Question: It may be repeat in question. but I need guidance for the approach to implement this scenario.
I have the controller in asp.net mvc3. I need to implement the view that contains multiple partial views. each partial view having the data transaction with database. means post data to database. I am having something like this :
'''
<div >
<div id="div1">
<% Html.RenderPartial("PartialView1", ViewData("pv1"))
%>
</div>
<div id="div2">
<% Html.RenderPartial("PartialView2", ViewData("pv2")) %>
</div>
<div id="div3">
<% Html.RenderPartial("PartialView3", ViewData("pv3")) %>
</div>
<div id="div4">
<% Html.RenderPartial("PartialView4", ViewData("pv4")) %>
</div>
'''
Where as in Controller, i am confuse how to render respective partial view only. as other partial views should not affect except the data posting partial view. means i need update panel kind functionality. but am bit confuse how to achieve that.

This image is not, what I explain in code. please understand the concept. here functionality wise in second partial view there is dropdown , which will filled up with get action always. while adding the user there should not recall getusers actions for that dropdown. Inshort all partial view should independent of each other actions. only respective partial view should get affect by certain action.
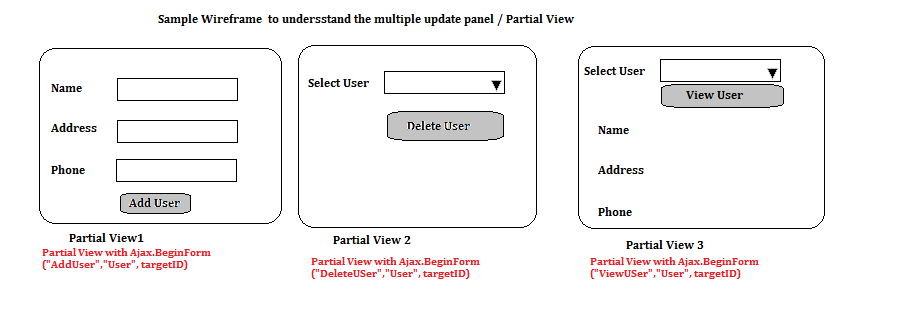
Answer: You could use Ajax forms and instruct them to update the corresponding div:
'''
<div>
<% using (Ajax.BeginForm("SomeAction", "SomeController", new AjaxOptions { UpdateTargetId = "div1" })) { %>
<div id="div1">
<% Html.RenderPartial("PartialView1", ViewData("pv1")); %>
</div>
<% } %>
<% using (Ajax.BeginForm("SomeAction", "SomeController", new AjaxOptions { UpdateTargetId = "div2" })) { %>
<div id="div2">
<% Html.RenderPartial("PartialView2", ViewData("pv2")); %>
</div>
<% } %>
<% using (Ajax.BeginForm("SomeAction", "SomeController", new AjaxOptions { UpdateTargetId = "div3" })) { %>
<div id="div3">
<% Html.RenderPartial("PartialView3", ViewData("pv3")); %>
</div>
<% } %>
<% using (Ajax.BeginForm("SomeAction", "SomeController", new AjaxOptions { UpdateTargetId = "div4" })) { %>
<div id="div4">
<% Html.RenderPartial("PartialView4", ViewData("pv4")); %>
</div>
<% } %>
</div>
'''